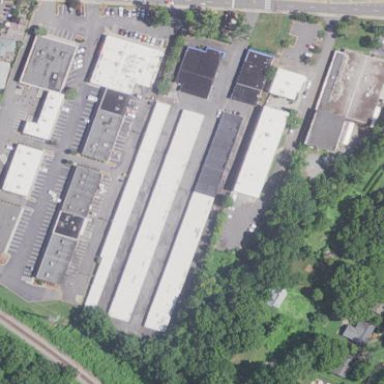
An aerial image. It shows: Storage rental shop located in building.